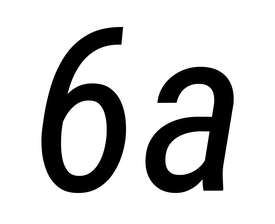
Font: Roboto-Italic_Condensed_Italic